Question: So I have reinstalled the Windows and all that and I have a problem regarding debugging of an MVC project.
Project is in VS 2010, running on IIS 8.0.
When deployed, everything is fine, but when I'm debugging locally there are some problems. Some weird characters get injected in random places and break up my views entirely.

I have changed my character set, I've checked with hex editor my views, there are no weird characters in there. I've reinstalled IIS.
Still nothing works.
'''
<meta property="og:image" content="https://content.xxxxx.hr/logo.png">
'''
Output I want is the same one, but without the weird ? characters.
Thanks for the help and your time.
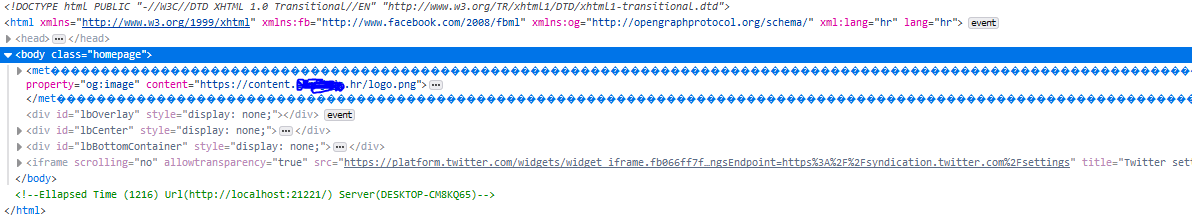
Answer: Web.config file lost encoding at the top.
'''
<?xml version="1.0" encoding="utf-8"?>
'''
for a future reference if anyone else encounters this issue.